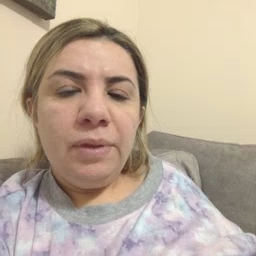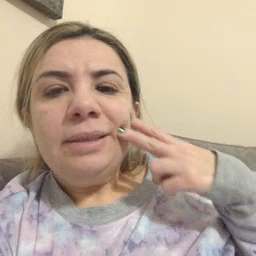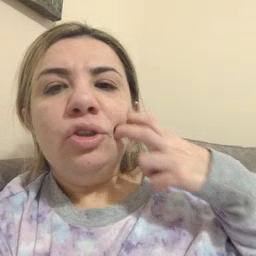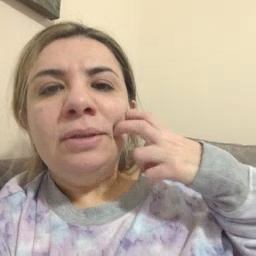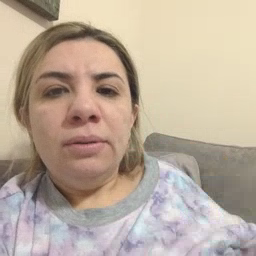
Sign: gum